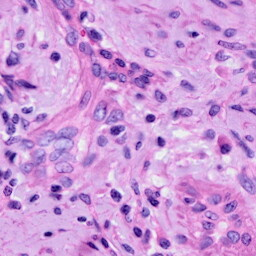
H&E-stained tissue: Cervix